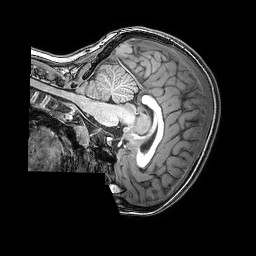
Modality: T1w
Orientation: sagittal
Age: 7
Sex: male
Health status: healthy